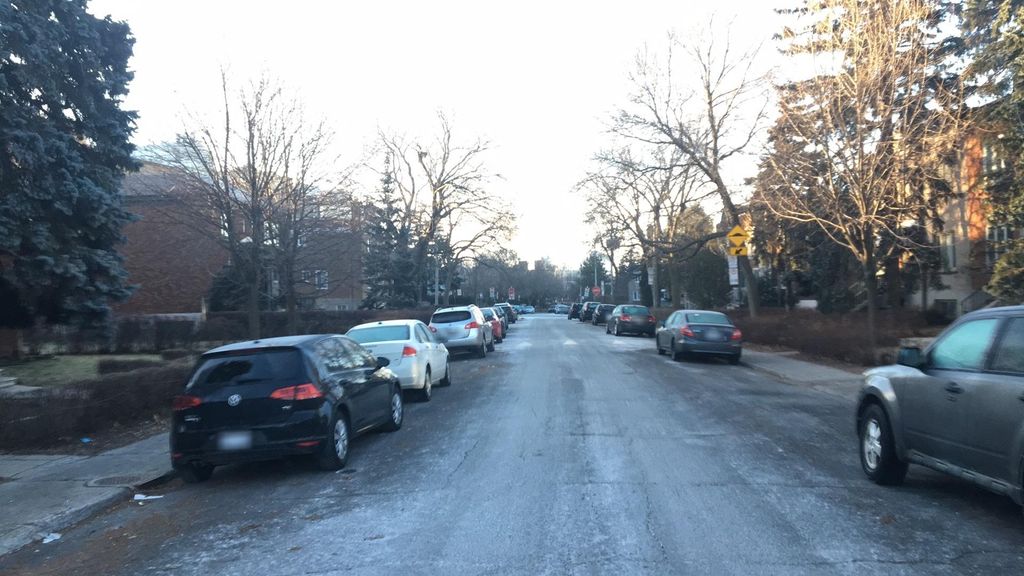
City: montreal